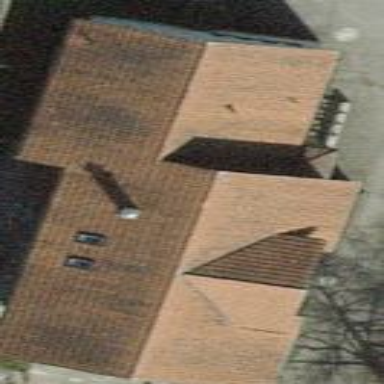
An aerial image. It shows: Kindergarten building.